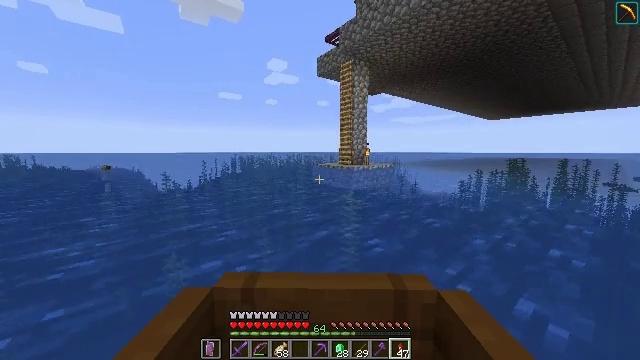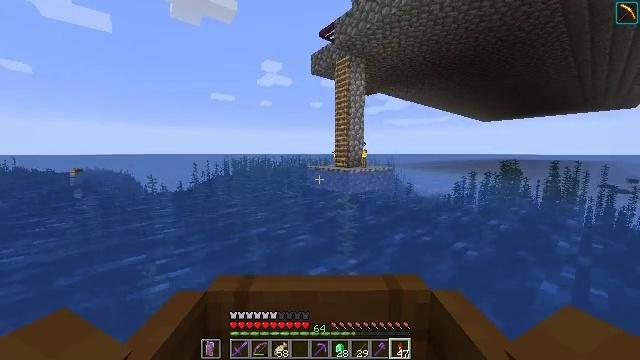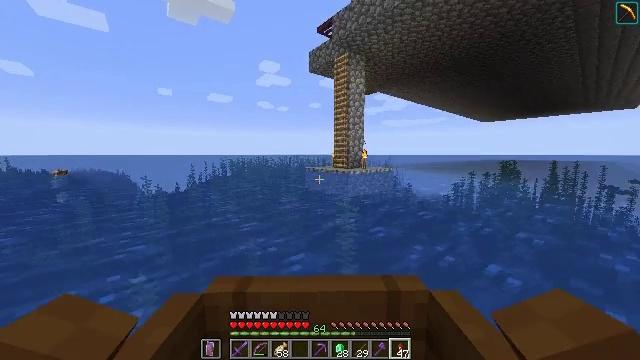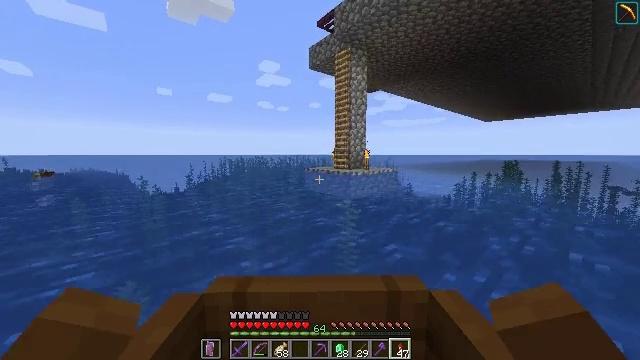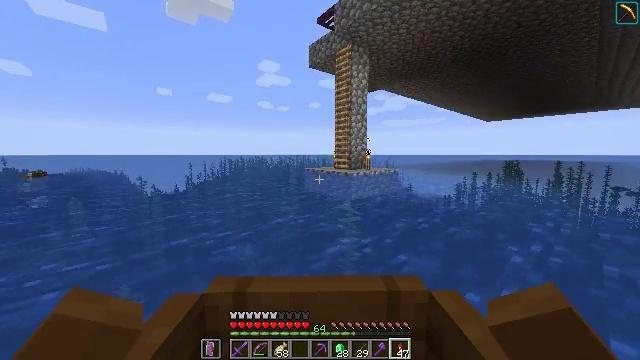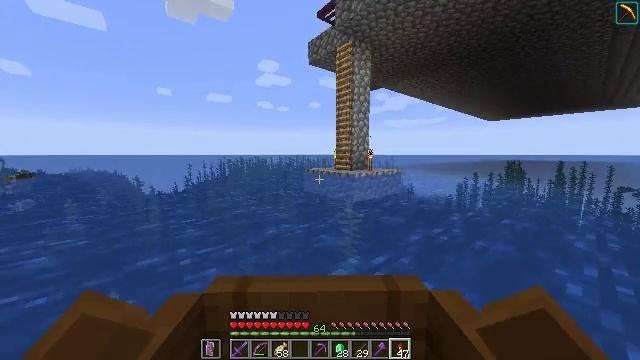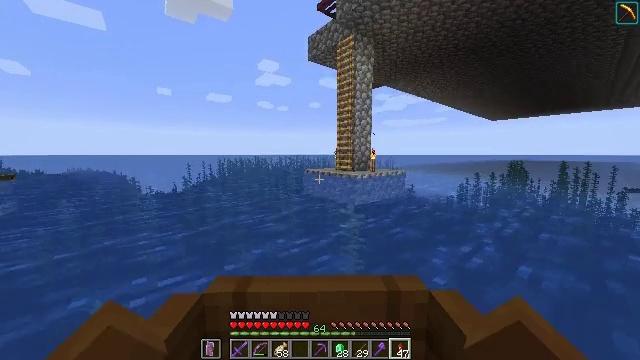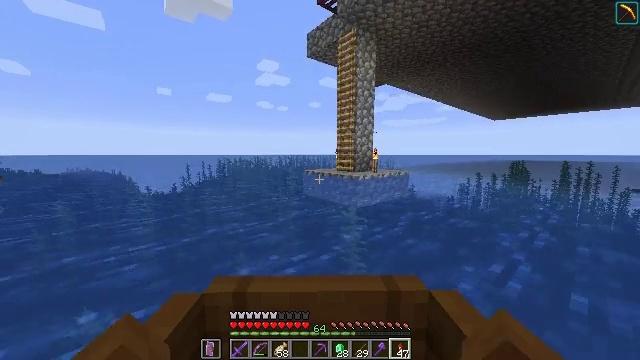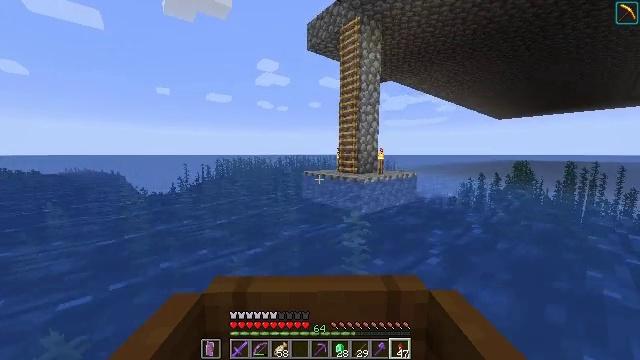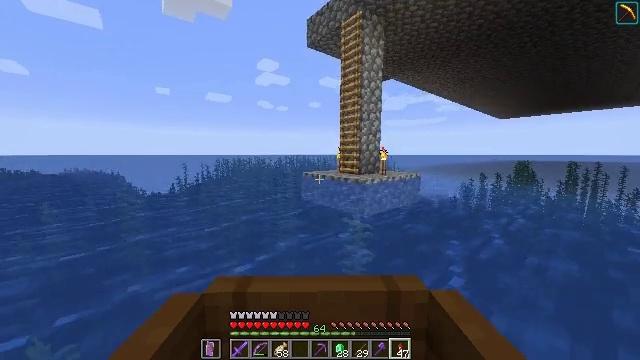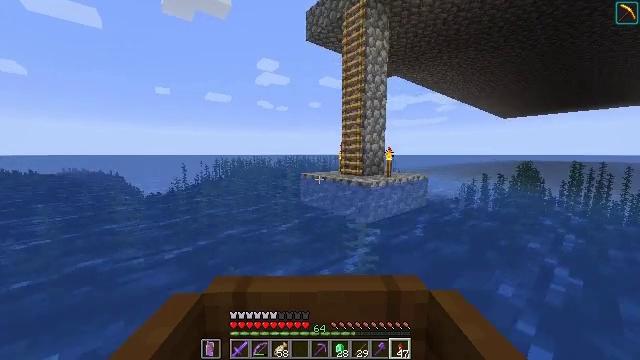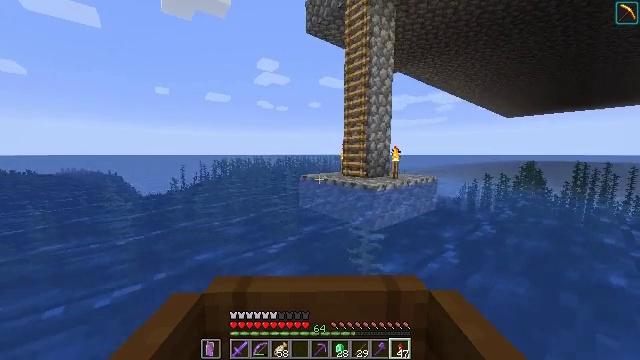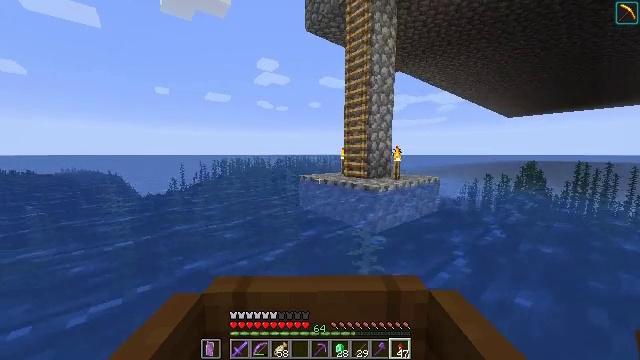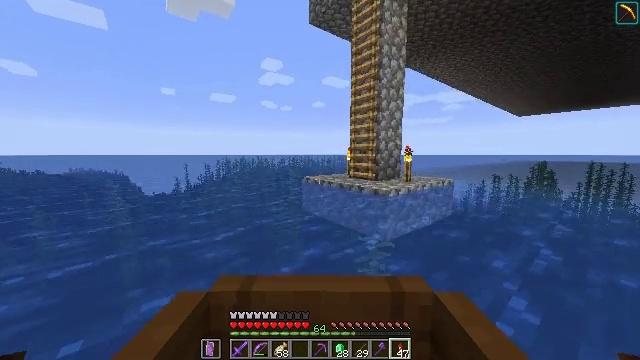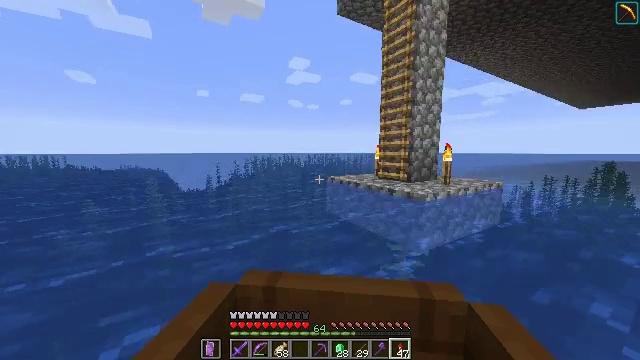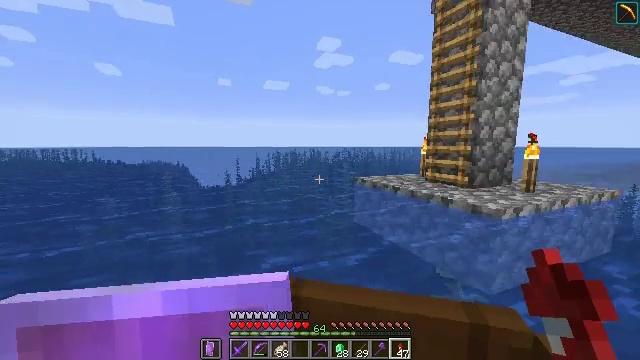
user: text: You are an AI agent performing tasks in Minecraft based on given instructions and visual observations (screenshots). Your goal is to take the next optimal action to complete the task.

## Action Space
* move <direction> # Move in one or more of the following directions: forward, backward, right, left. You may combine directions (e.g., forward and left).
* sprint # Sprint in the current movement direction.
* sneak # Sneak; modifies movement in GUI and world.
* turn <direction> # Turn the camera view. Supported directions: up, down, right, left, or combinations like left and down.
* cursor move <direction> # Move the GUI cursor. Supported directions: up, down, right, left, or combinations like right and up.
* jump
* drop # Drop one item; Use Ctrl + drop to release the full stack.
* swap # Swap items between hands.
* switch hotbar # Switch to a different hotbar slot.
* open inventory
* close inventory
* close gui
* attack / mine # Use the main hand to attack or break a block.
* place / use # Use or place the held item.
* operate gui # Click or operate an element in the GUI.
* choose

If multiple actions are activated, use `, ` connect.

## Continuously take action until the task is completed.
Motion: motion action
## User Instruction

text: Collect the blast furnace by mining it.
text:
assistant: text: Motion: move forward, sprint, turn right
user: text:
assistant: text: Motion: move forward, sprint
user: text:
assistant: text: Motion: move forward, sprint
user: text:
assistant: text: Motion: move forward, sprint
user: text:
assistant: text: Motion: move forward, sprint
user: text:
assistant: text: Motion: move forward, sprint
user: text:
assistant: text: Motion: move forward, sprint
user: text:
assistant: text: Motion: move forward, sprint
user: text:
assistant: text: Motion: move forward, sprint
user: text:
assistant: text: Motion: move forward, sprint
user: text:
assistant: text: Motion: move forward, sprint
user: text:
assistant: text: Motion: move forward, sprint
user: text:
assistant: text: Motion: sprint, turn left
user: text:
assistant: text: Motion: turn left
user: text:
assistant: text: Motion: turn left
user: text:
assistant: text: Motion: turn left
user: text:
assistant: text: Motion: turn left
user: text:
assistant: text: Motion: turn left and up
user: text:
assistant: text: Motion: no_op
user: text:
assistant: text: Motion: no_op
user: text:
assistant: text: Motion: no_op
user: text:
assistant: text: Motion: no_op
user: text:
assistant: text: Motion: no_op
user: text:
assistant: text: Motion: no_op
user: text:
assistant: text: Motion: no_op
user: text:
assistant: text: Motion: no_op
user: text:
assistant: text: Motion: no_op
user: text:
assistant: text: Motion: no_op
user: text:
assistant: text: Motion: no_op
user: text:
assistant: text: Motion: no_op